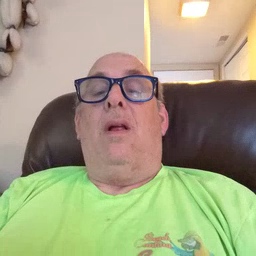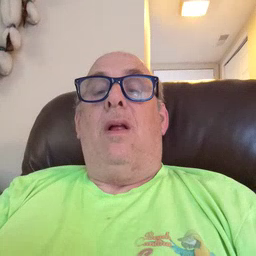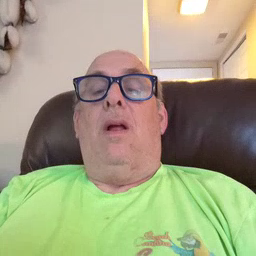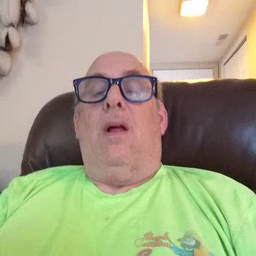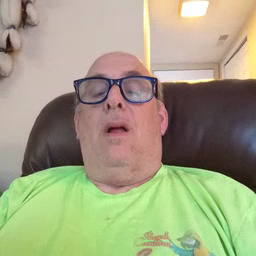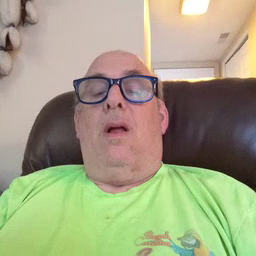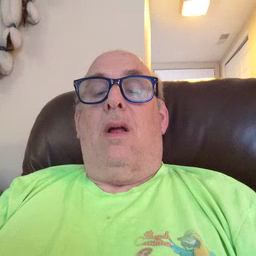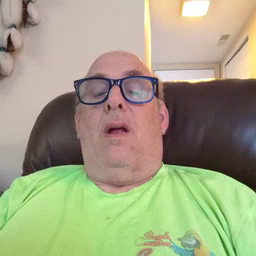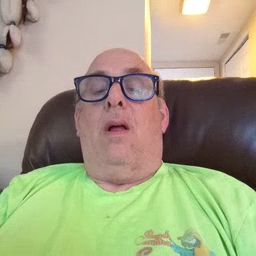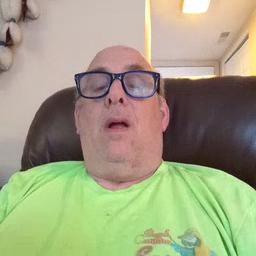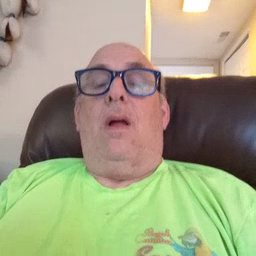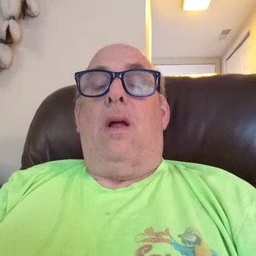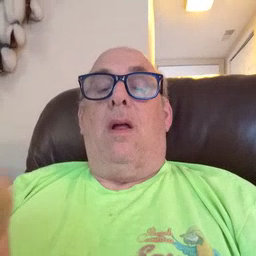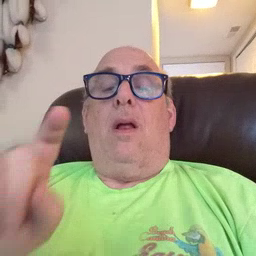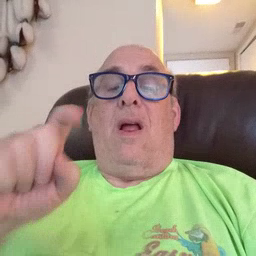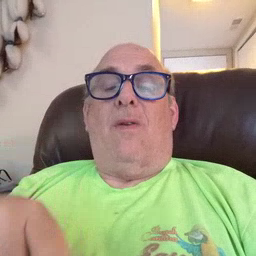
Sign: haveto